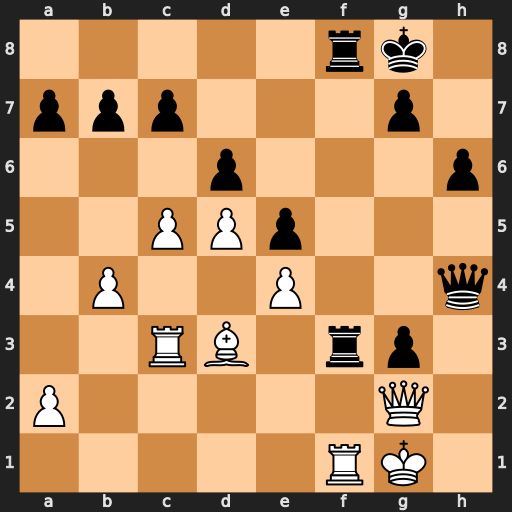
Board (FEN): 5rk1/ppp3p1/3p3p/2PPp3/1P2P2q/2RB1rp1/P5Q1/5RK1
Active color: w
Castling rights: -
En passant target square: -
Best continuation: Rxf3 Rxf3 Qxf3